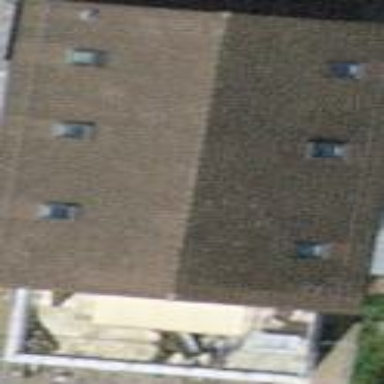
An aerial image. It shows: Gabled roof house.